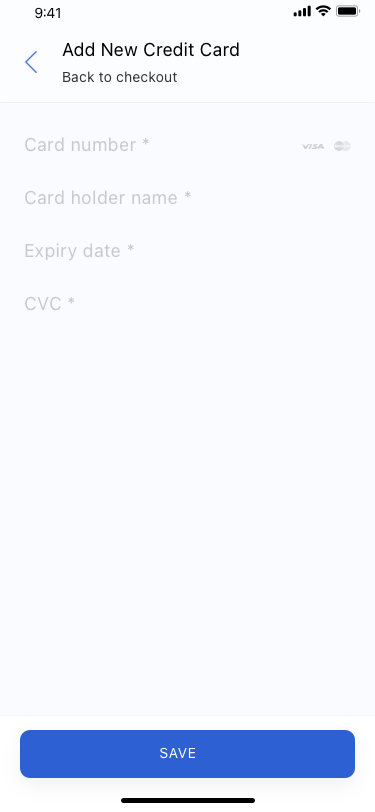
Text in this UI design:
SAVE
Add New Credit Card
Back to checkout
Card number *
Card holder name *
Expiry date *
CVC *